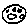
Label: moon